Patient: sex F, age 54
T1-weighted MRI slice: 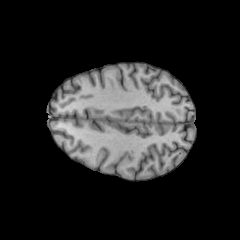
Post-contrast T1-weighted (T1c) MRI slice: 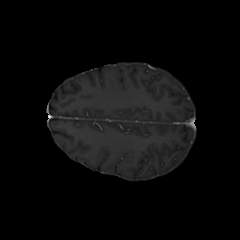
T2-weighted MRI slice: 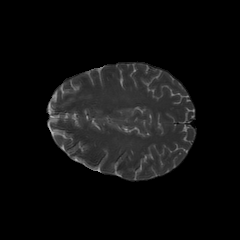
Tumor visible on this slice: no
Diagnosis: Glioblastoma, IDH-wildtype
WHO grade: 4